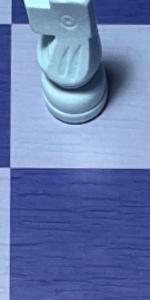
Label: Empty